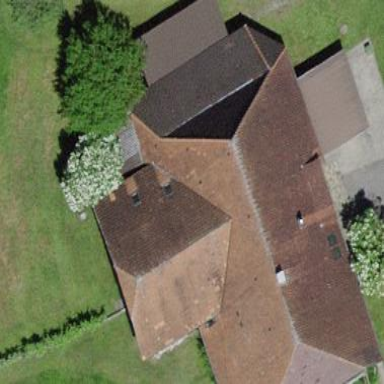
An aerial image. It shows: Farm building.